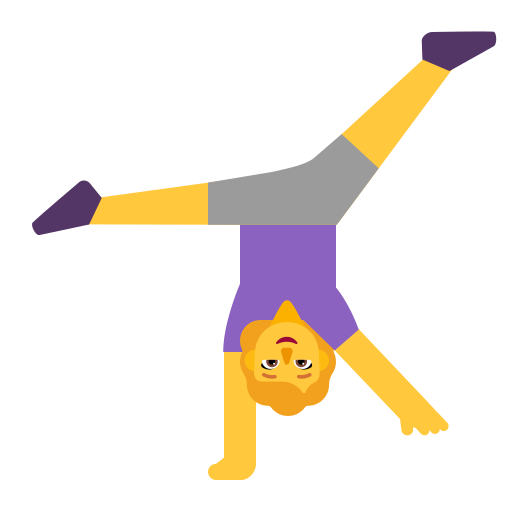
woman cartwheeling flat default